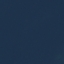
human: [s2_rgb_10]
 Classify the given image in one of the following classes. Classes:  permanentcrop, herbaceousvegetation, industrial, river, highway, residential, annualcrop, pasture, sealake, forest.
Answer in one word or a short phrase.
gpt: SeaLake